Interaction volume radius: 10 \u00c5
Interaction volume height: 30 \u00c5
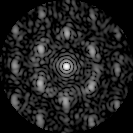
Disorder parameter: 0.584